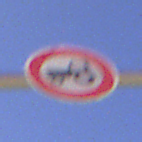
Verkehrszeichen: VerbotKraftfahrzeugeZuegeNichtSchneller25
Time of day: MorningAfternoon
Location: Outdoor (Nature)
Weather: Clear
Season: NotSpecified
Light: Natural